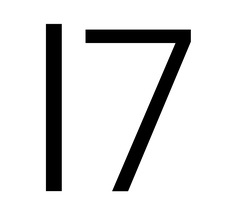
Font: Poppins-Light